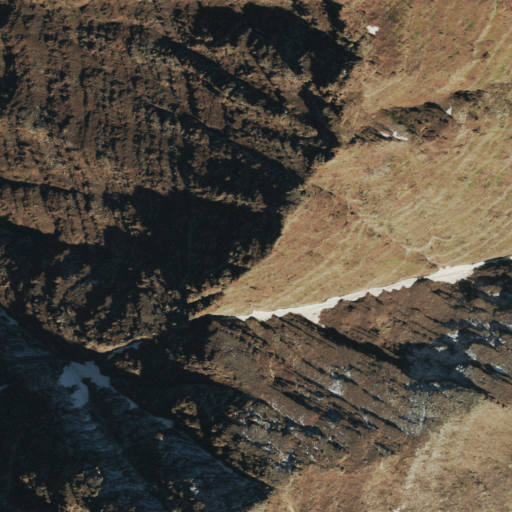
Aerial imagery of ridge(s) in Colorado named Maroon Bells containing barren land, shrub, grassland, and snow